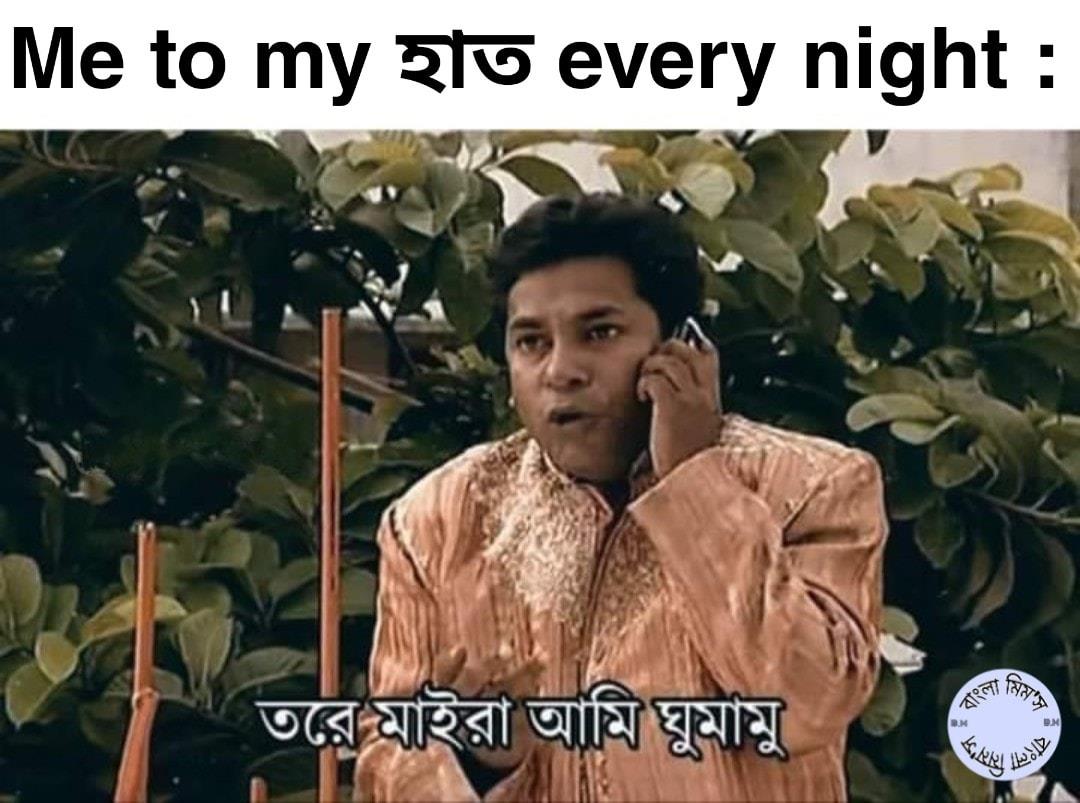
Caption: Me to my হাত every night:     তরে মাইরা আমি ঘুমামু
Label: non-hate